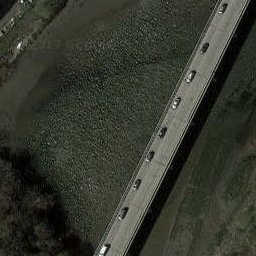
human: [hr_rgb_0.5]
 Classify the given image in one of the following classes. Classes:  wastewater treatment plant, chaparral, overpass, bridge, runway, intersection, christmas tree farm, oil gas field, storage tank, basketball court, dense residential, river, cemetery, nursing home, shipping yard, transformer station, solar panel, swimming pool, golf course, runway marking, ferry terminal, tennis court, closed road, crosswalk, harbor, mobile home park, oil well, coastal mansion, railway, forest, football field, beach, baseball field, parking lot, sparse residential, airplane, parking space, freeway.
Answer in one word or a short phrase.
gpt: bridge